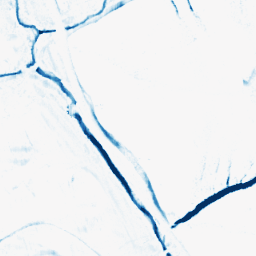
Category: morphological
Decomposition family: morphological_rect
Decomposition parameters: operation: closing
width: 5
height: 10
Upsampling method: bilinear
Upsampling parameters: scale: 4
Upsampling scale: 4